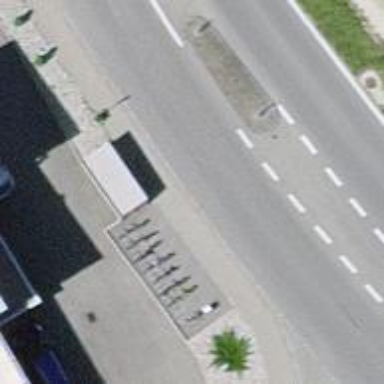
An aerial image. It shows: Bus stop with shelter.